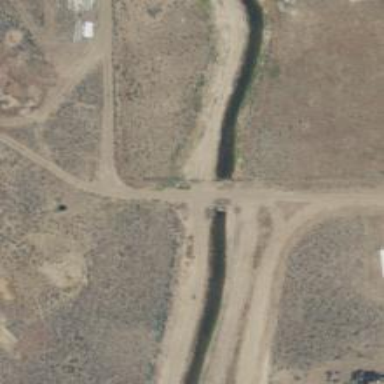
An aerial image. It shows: Canal culvert running through tunnel.